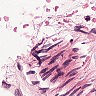
Metastatic tissue present: no